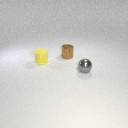
small brown metal cylinder to the right of small yellow rubber cylinder